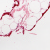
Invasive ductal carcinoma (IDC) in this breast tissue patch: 0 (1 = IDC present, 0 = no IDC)